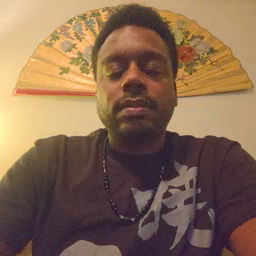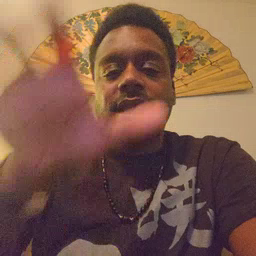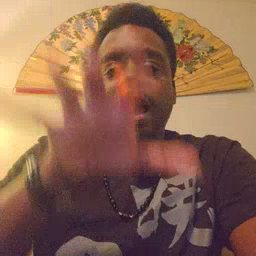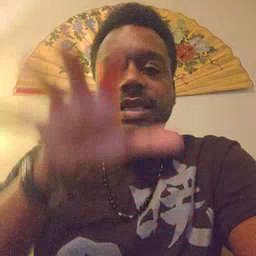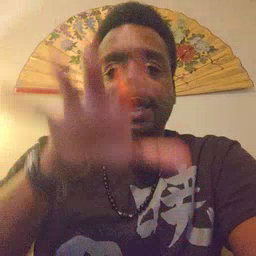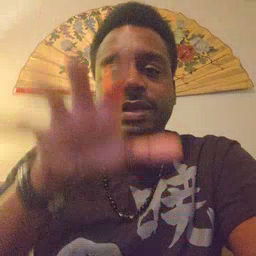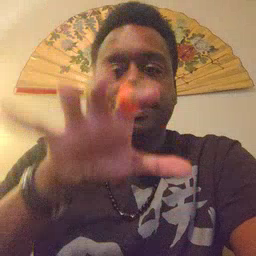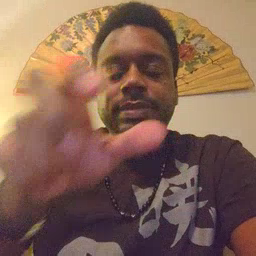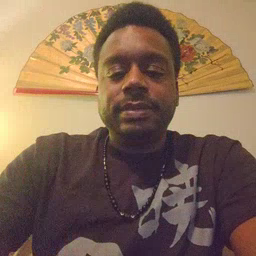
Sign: alligator